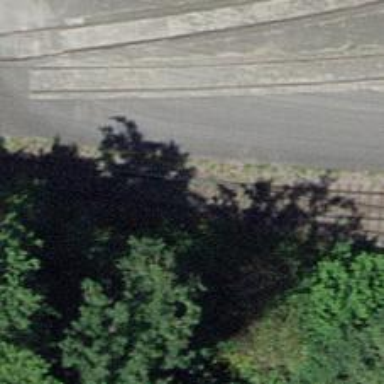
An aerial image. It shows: Railway switch.